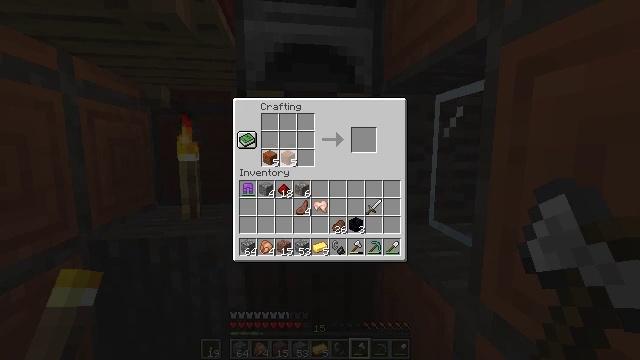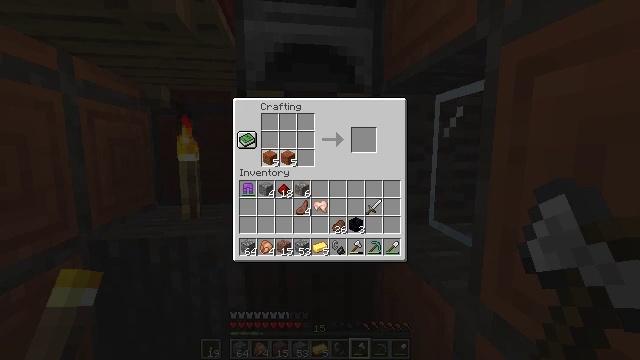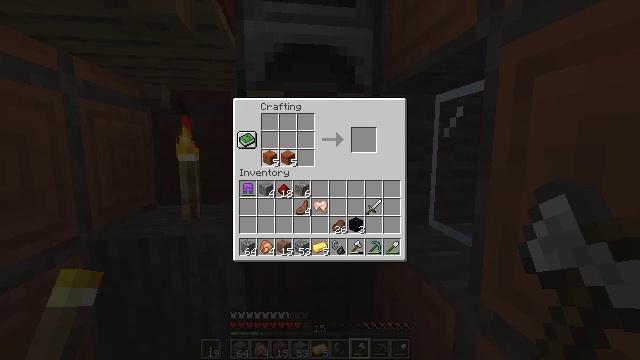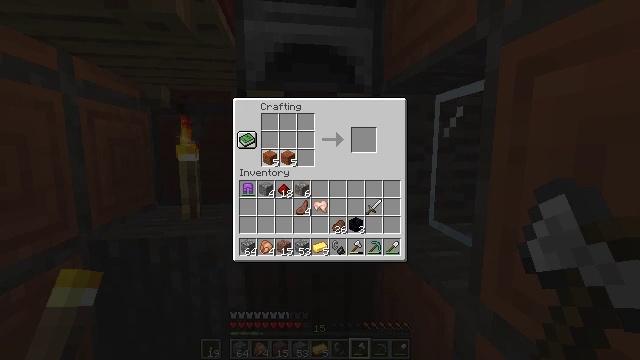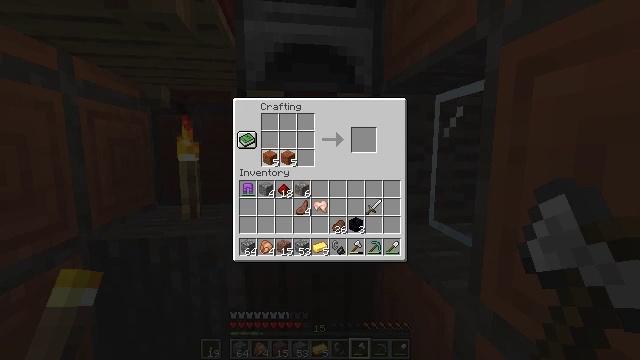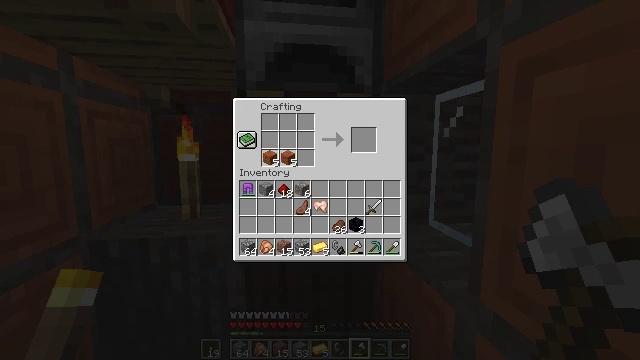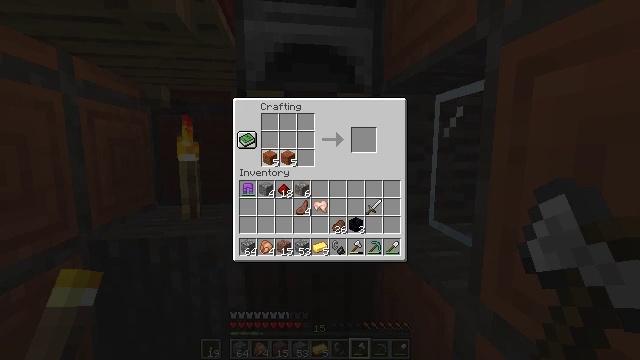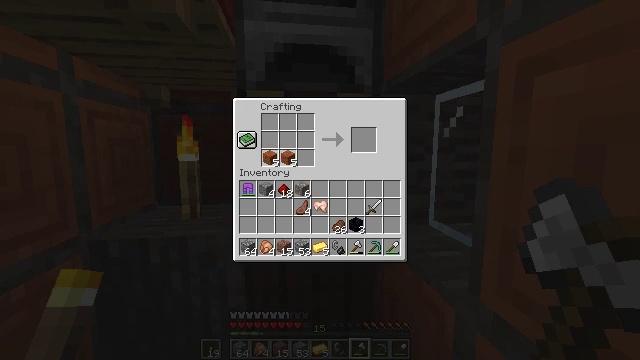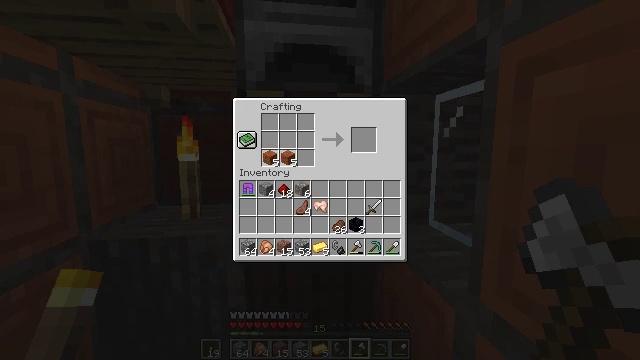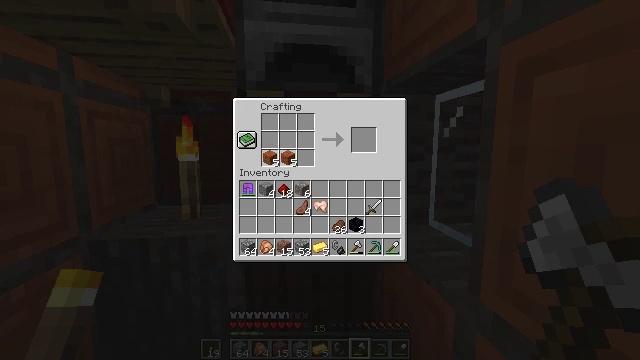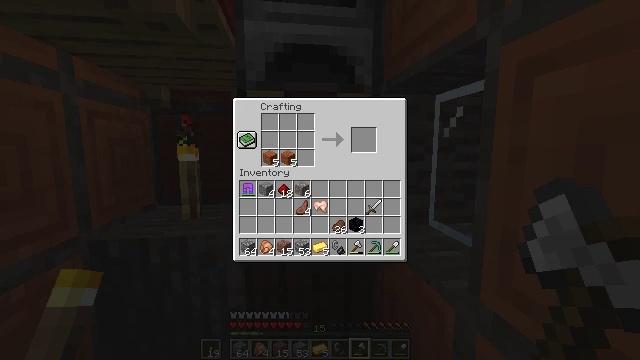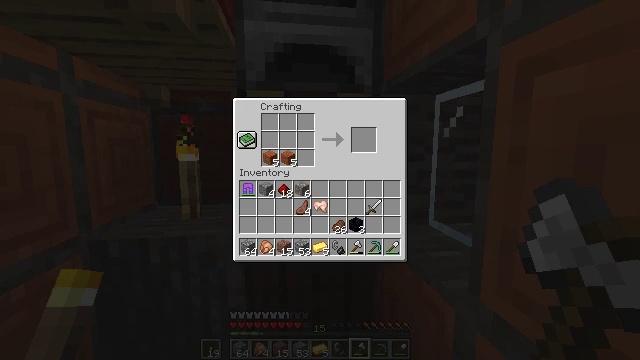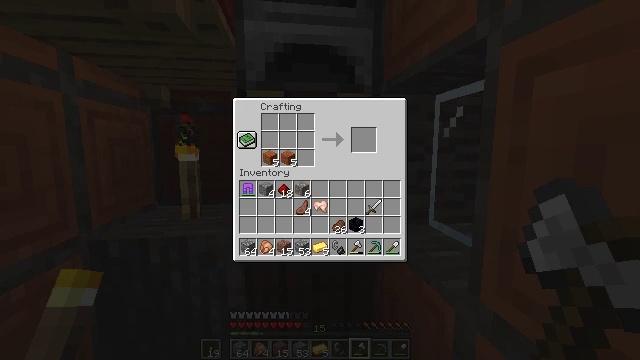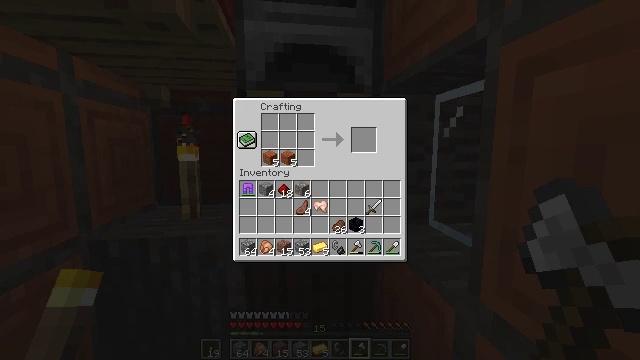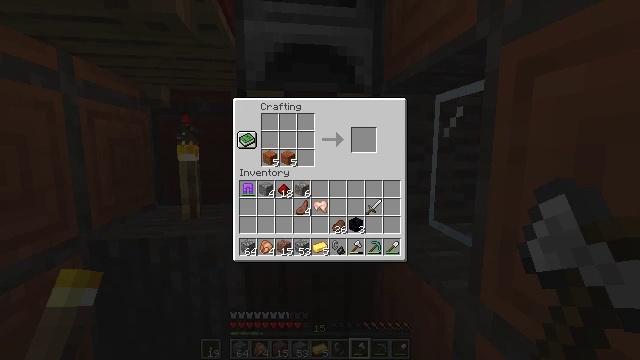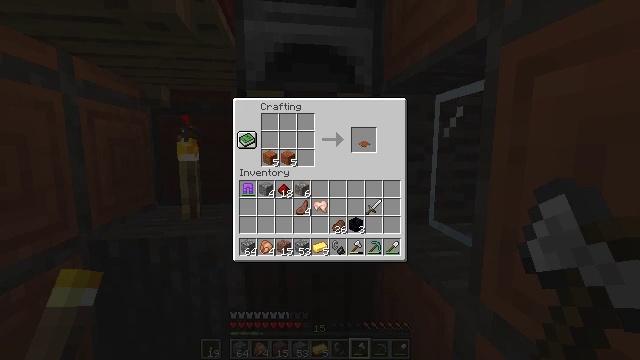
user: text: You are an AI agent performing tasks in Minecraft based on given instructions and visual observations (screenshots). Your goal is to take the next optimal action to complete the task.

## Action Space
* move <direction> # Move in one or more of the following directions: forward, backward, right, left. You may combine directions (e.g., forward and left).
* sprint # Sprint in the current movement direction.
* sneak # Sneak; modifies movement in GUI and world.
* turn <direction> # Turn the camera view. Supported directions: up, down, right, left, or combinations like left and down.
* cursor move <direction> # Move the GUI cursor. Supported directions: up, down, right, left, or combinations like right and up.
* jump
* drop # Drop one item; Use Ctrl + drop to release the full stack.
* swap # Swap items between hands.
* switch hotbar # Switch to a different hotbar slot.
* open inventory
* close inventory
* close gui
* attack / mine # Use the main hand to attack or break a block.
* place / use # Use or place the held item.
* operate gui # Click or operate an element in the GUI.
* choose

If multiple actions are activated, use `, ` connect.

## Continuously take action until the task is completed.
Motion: motion action
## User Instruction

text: Create an acacia slab with the crafting table.
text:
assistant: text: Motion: sneak, cursor move right, operate gui
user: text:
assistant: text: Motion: sneak, operate gui
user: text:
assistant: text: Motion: sneak, operate gui
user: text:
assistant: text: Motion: sneak, operate gui
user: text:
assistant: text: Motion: sneak, operate gui
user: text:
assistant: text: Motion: sneak, operate gui
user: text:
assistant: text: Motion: sneak, operate gui
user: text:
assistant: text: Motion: sneak, operate gui
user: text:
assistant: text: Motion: sneak, operate gui
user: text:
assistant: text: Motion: sneak
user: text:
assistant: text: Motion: sneak
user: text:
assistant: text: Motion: sneak
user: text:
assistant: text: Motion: sneak, cursor move left
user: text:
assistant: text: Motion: sneak, cursor move left
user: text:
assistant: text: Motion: sneak
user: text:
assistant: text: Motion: sneak
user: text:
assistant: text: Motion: sneak
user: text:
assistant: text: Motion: sneak
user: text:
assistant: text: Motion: sneak
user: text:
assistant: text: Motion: sneak
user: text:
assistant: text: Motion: no_op
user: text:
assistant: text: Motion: no_op
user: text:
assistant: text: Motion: no_op
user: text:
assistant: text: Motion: no_op
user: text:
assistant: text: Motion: operate gui
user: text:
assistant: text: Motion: operate gui
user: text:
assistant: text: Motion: operate gui
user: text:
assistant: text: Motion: cursor move left
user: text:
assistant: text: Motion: no_op
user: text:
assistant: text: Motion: no_op